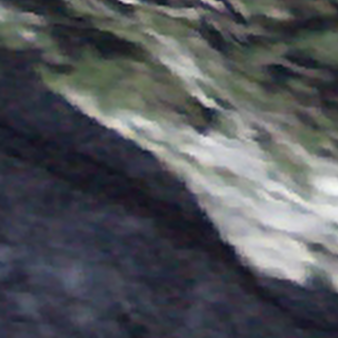
Label: other